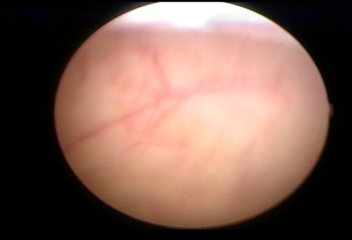
Modality: WLC
Class: Normal mucosa
Bladder cancer association: No